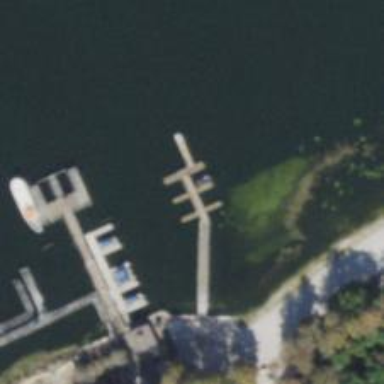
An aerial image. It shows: Man-made pier.